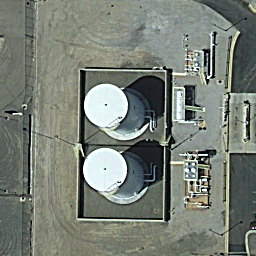
Label: storage tanks